Interaction volume radius: 10 \u00c5
Interaction volume height: 15 \u00c5
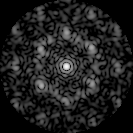
Disorder parameter: 0.6164